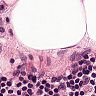
Metastatic tissue present: no